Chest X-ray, PA view. Patient: 73 years old, sex M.
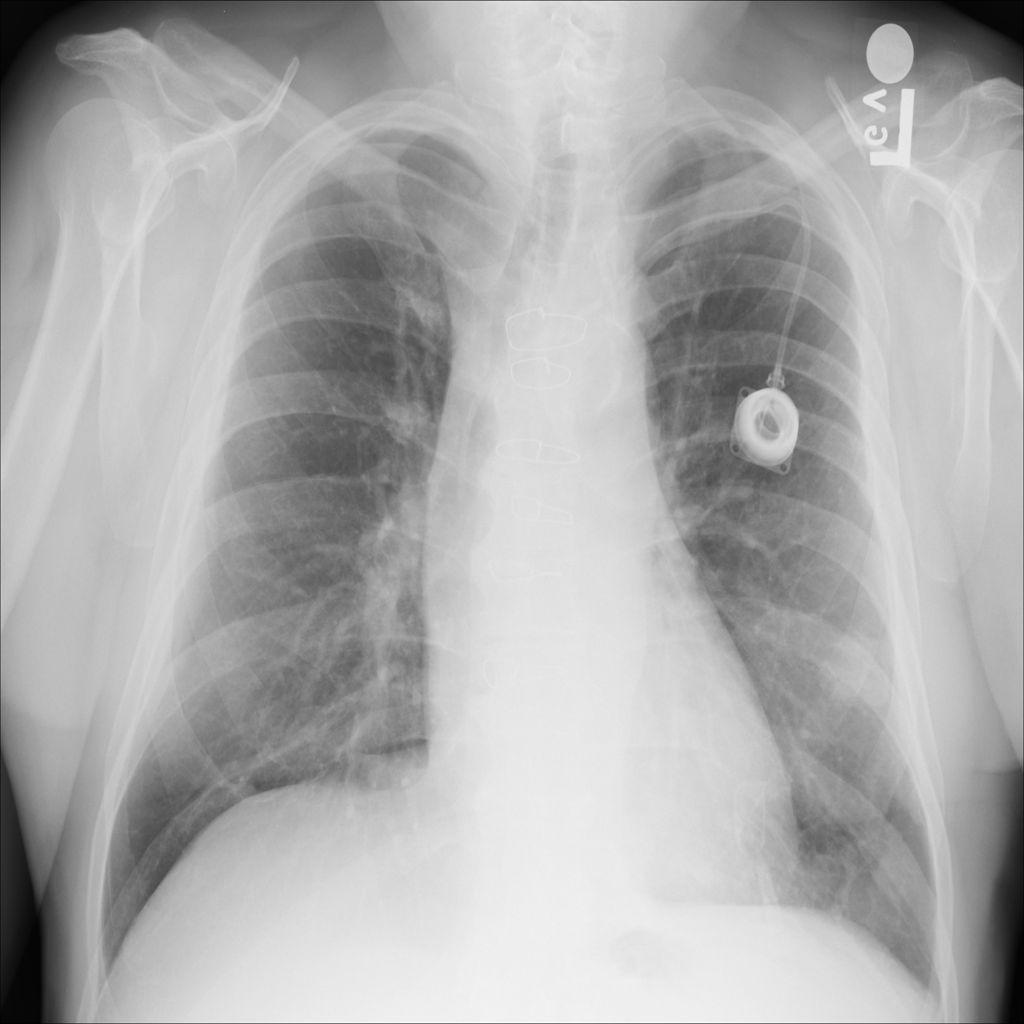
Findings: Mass